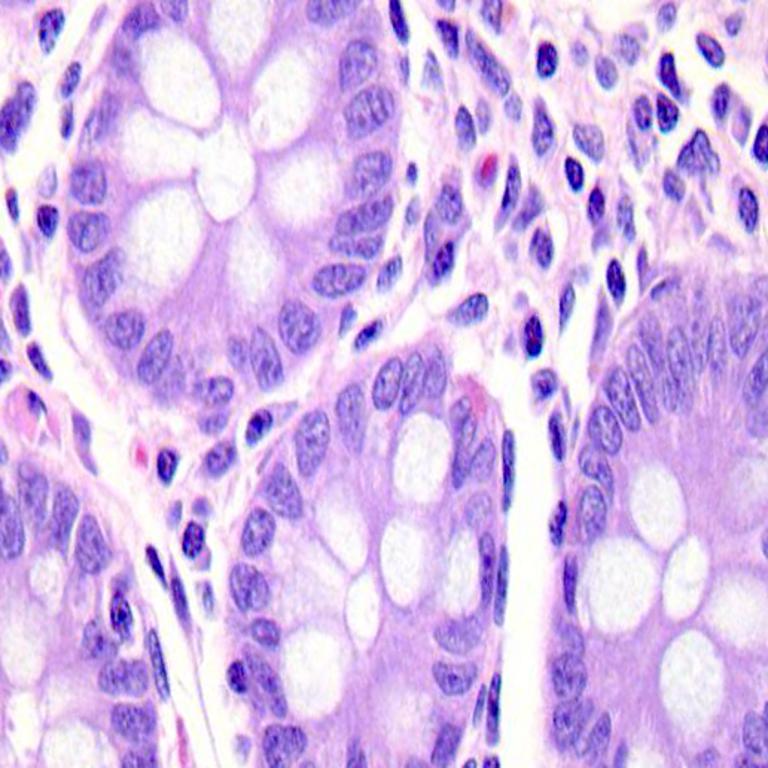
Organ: colon
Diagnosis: benign